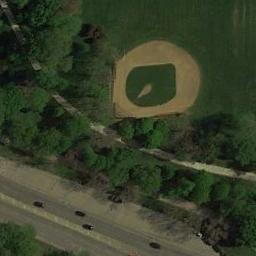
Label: baseball_diamond